Field crop: maize
Growth stage: 1
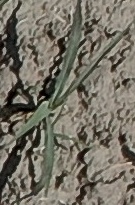
Species: sorghum